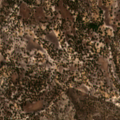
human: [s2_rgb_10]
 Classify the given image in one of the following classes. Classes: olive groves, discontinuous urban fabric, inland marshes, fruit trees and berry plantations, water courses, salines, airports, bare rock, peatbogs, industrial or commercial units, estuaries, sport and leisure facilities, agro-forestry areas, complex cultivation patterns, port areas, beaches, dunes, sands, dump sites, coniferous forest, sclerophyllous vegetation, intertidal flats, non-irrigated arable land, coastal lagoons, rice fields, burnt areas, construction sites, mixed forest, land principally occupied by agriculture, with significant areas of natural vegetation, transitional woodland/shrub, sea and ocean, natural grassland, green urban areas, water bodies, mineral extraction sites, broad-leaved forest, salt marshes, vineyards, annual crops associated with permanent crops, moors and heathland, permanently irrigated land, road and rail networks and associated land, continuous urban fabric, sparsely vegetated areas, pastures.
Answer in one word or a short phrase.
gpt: agro-forestry areas, mixed forest